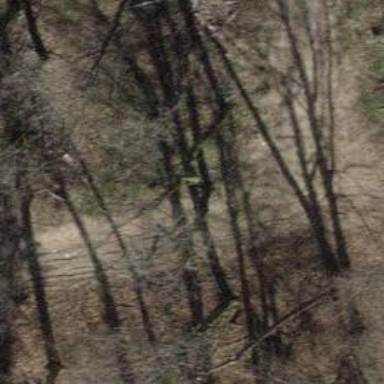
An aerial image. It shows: Dirt path.